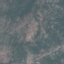
Land use / land cover: HerbaceousVegetation